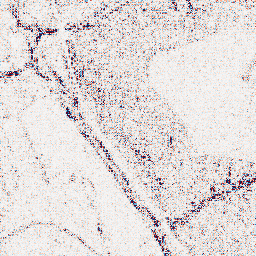
Category: wavelet
Decomposition family: wavelet_biorthogonal
Decomposition parameters: wavelet: bior3.5
level: 1
Upsampling method: regularized
Upsampling parameters: scale: 2
lambda_reg: 0.001
Upsampling scale: 2